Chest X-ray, AP view. Patient: 36 years old, sex M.
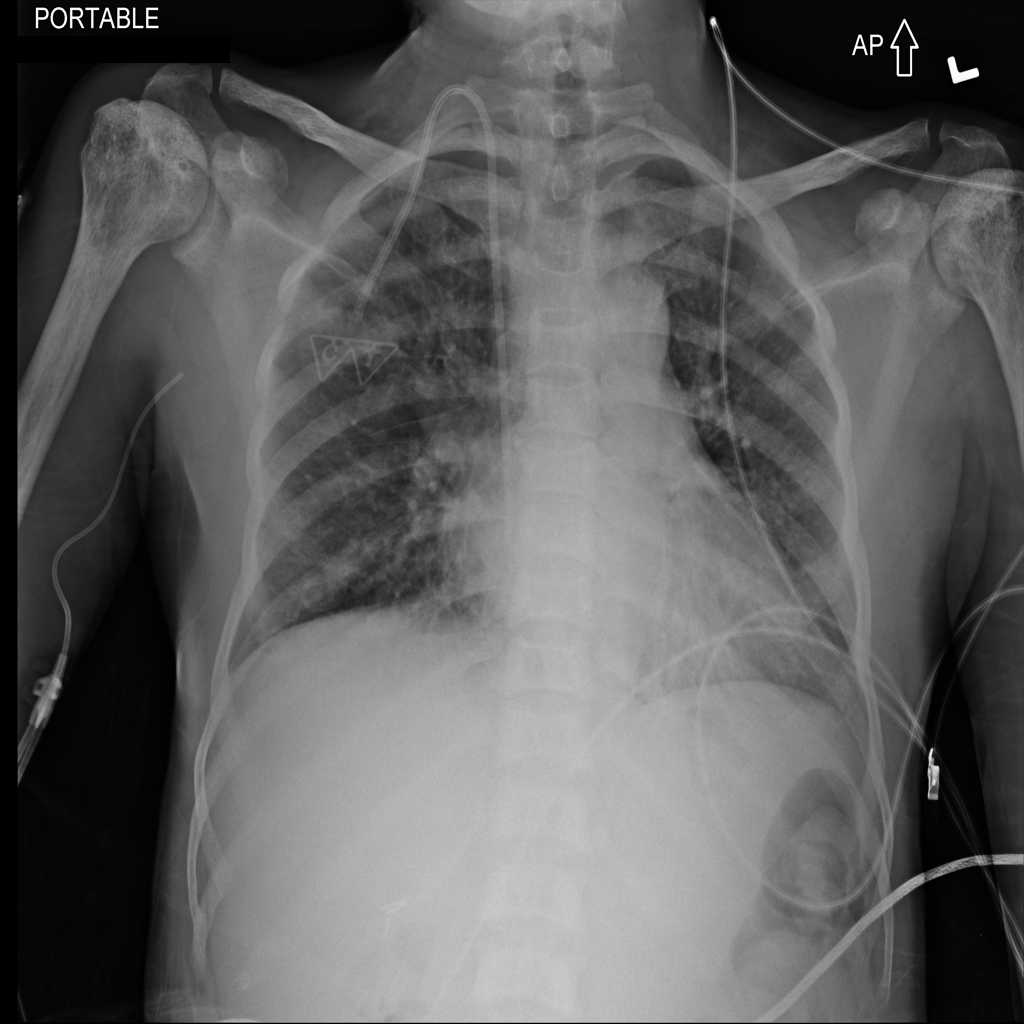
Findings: No Finding